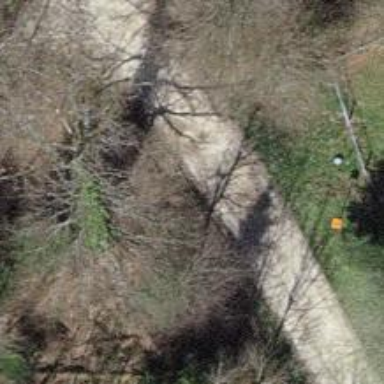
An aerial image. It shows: View of pole with roofed pipeline marker.